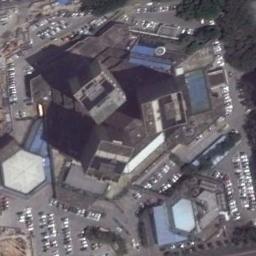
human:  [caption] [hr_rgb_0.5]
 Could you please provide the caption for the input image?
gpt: A commercial area with some buildings is surrounded by some parking lots .

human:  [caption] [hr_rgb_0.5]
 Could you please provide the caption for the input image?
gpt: There are three trees in the picture .

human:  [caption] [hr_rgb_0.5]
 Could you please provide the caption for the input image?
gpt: In a business district there are several tall buildings of different shapes and several roads with many cars  There are many cars in the open space beside the road .

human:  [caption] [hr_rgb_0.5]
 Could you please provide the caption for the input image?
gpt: The commercial area is near a parking lot .

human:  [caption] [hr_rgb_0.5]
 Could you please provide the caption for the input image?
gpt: There are some buildings with blue roofs on a commercial area .